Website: home-depot
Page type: billing-address
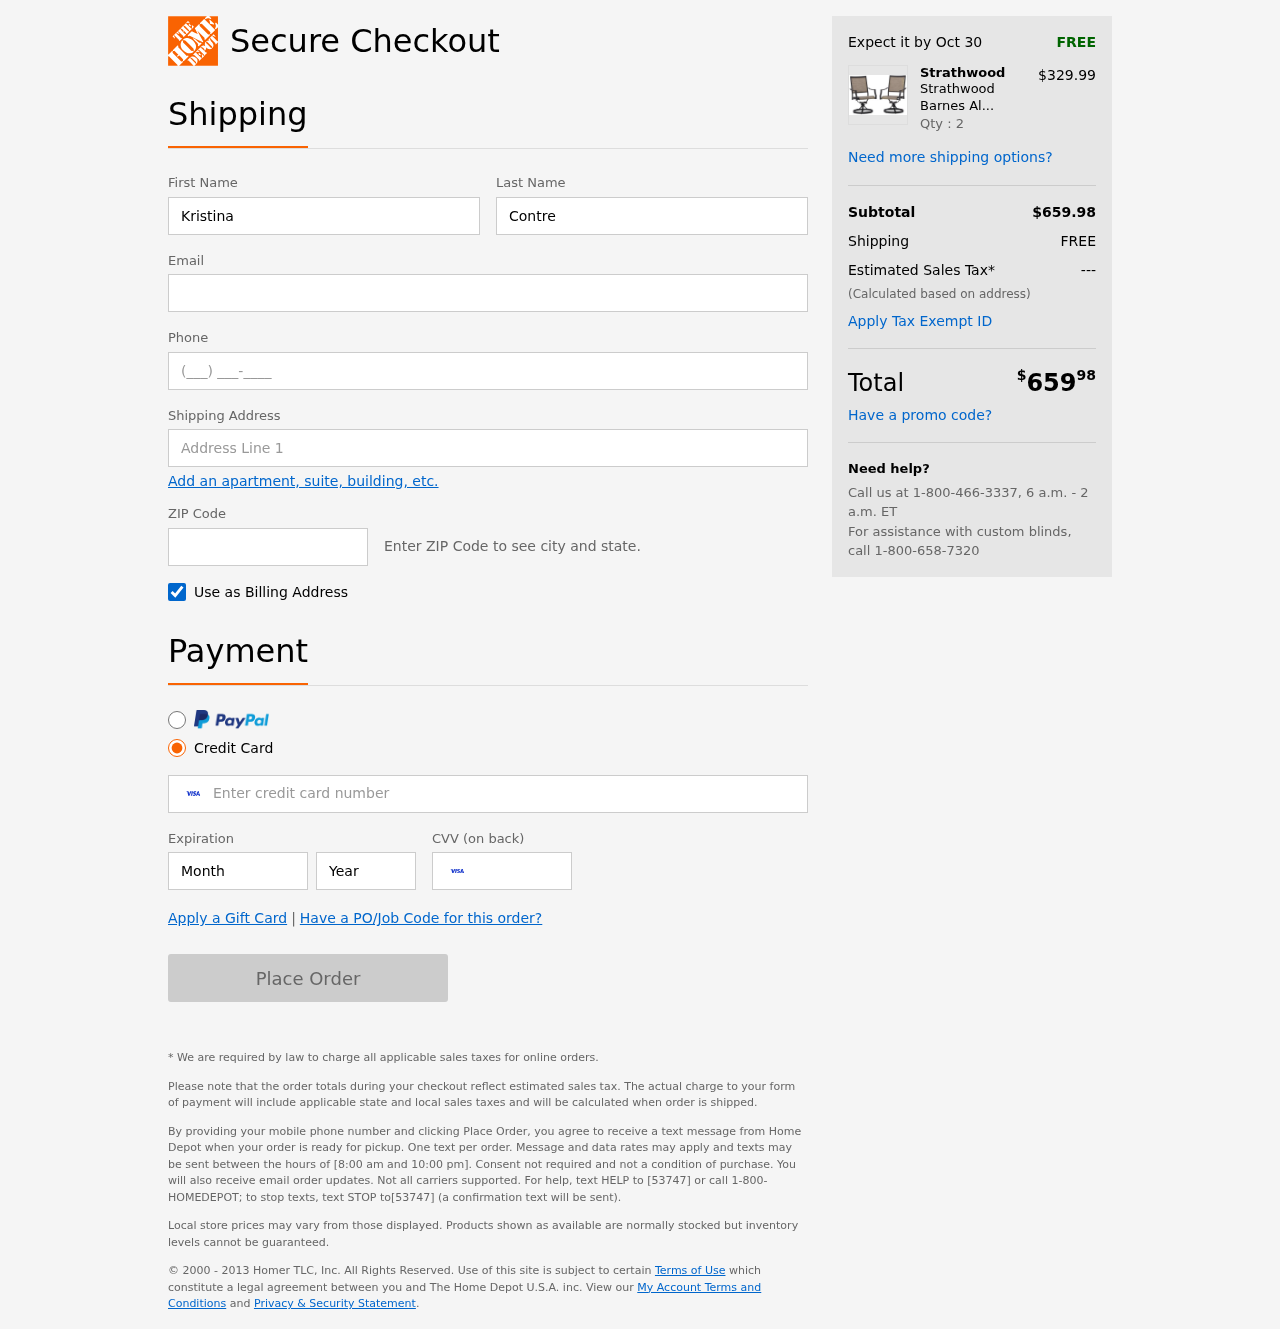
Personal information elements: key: PII_FIRSTNAME
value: Kristina
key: PII_LASTNAME
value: Contreras
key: PII_EMAIL
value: kristinacontreras@yahoo.com
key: PII_PHONE
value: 9738683974
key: PII_STREET
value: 85668 Sharon Extension
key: PII_POSTCODE
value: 45027
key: PII_CARD_NUMBER
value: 4358 8596 7468 3478
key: PII_CARD_EXPIRY_MONTH
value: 11
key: PII_CARD_CVV
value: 230
Product elements: key: PRODUCT1_BRAND
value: Strathwood
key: PRODUCT1_NAME
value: Strathwood Barnes Aluminum Swivel Rocker Chair, Set of 2
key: PRODUCT1_PRICE
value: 329.99
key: PRODUCT1_QUANTITY
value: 2
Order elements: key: ORDER_DELIVERY_DATE
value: Oct 30
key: ORDER_SUBTOTAL
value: $659.98
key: ORDER_SHIPPING_COST
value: FREE
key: ORDER_TAX
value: ---
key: ORDER_TOTAL2
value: $65998